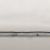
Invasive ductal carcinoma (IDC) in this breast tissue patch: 0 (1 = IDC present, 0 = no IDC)